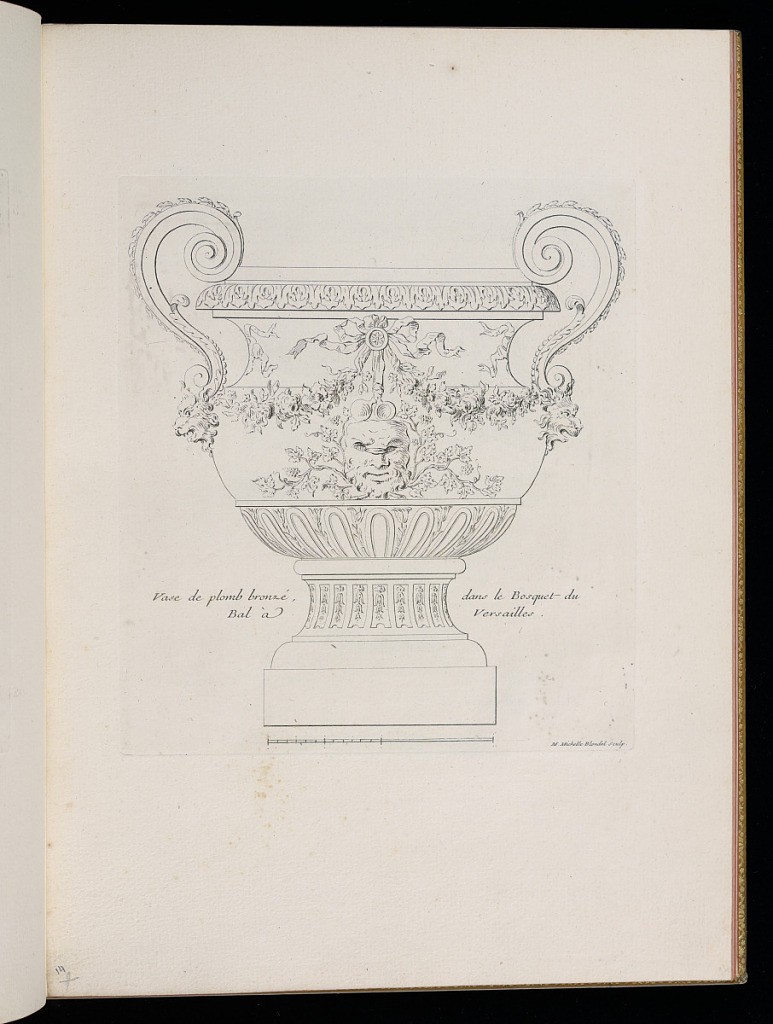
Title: Vase de plomb bronzé, dans le Bosquet du Bal à Versailles
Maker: Marie Michelle Blondel, French, active mid 18th century
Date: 1744–56
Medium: Etching on laid paper
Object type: Print
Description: Design for a vase from the Ballroom Grove in the gardens at Versailles. The vase is decorated with vines, grapes, leaves, ribbons, flowers, and acanthus leaf ornament with a mascaron in the middle and two animal mascarons at the bottom of the handles on each side. The description is lettered on either side of the foot, with a scale below. The plate is signed.